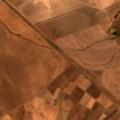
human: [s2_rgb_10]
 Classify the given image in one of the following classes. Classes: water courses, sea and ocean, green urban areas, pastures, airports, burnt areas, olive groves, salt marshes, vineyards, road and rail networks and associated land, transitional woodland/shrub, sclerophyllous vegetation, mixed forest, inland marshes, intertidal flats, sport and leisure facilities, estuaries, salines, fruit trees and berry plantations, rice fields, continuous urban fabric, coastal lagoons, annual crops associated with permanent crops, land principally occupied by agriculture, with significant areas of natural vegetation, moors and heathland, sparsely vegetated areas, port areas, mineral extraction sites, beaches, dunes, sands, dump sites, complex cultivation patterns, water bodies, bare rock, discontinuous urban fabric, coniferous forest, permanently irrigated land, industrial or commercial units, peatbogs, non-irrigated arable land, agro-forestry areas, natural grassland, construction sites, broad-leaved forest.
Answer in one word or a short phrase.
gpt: non-irrigated arable land, permanently irrigated land, olive groves